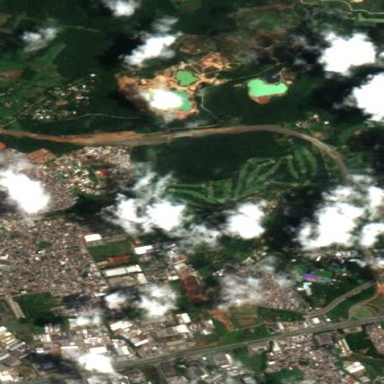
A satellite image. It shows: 18-hole golf course categorized under leisure land.